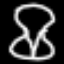
Label: hourglass